Interaction volume radius: 10 \u00c5
Interaction volume height: 50 \u00c5
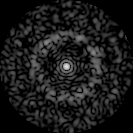
Disorder parameter: 0.8309